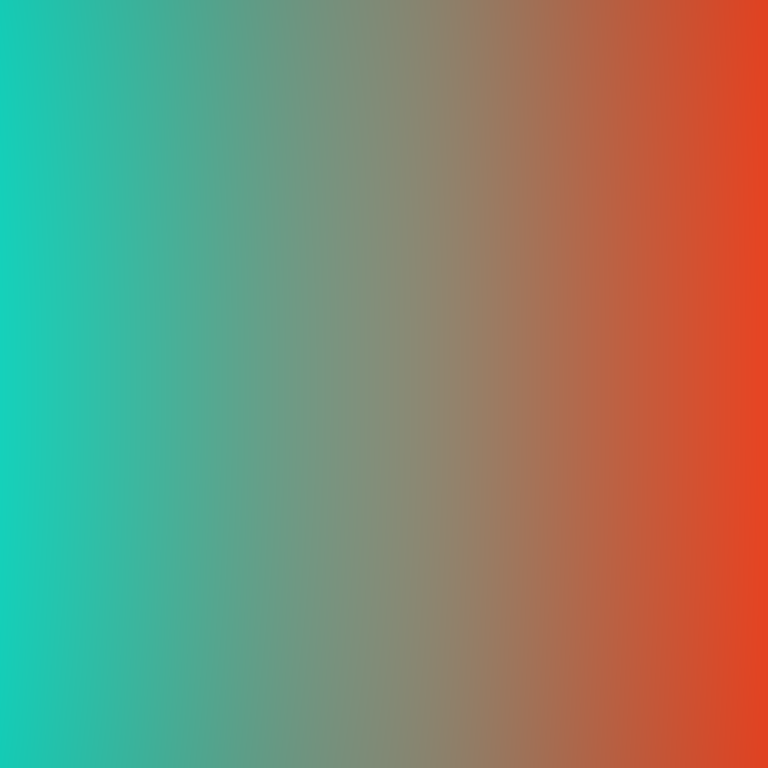
Abstract light effect, smooth gradient from teal to orange, calm atmosphere, soft blend, no room, no furniture, no objects.